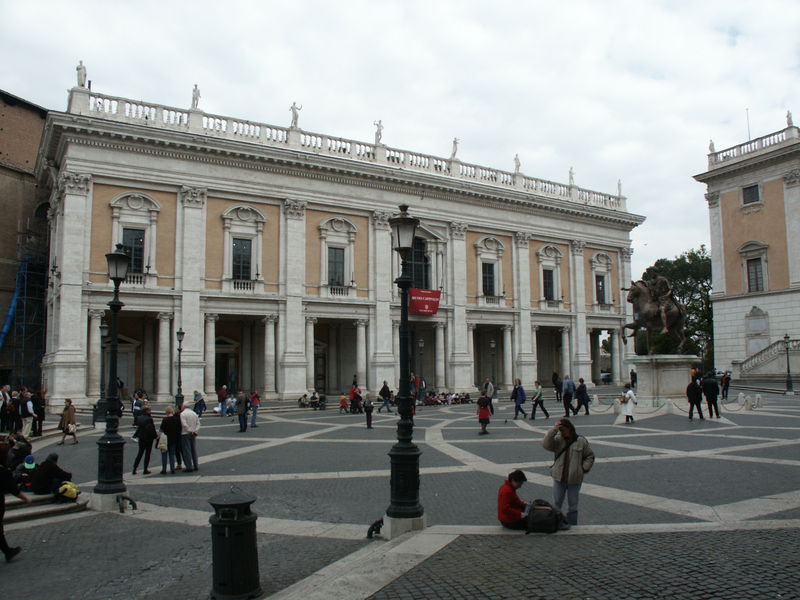
Titel: Kapitol in Rom (Piazza del Campidoglio) mit Treppe des Michelangelo “Cordonata” und Senatorenpalast
Künstler: Giacomo della Porta
Standort: Rom, Kapitol (EU - I - Latium)
Schlagwörter: menschen, sitzen, stadt, laterne, gebäude, leute, stehen, häuser, bewölkt, pflaster, platz, figuren, foto, fotografie, palast, palazzo, balustrade, denkmal, wolkig, trüb, rom, statuen, reiterstandbild, olatz, statue, grau in grau, lampe, plaz, rue, musée, capitol, sms, bâtiment, platz mit denkmal, warhol, tj, touristen tourismus